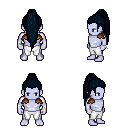
a pixel art fantasy rpg character, male body template, dark elf, purple skin, leather shoulder armor, white pants, raven extra-long topknot hairstyle, bracelets, four views (front, back, left, right), 2x2 character sprite sheet, small pixel art, hard edges, no anti-aliasing